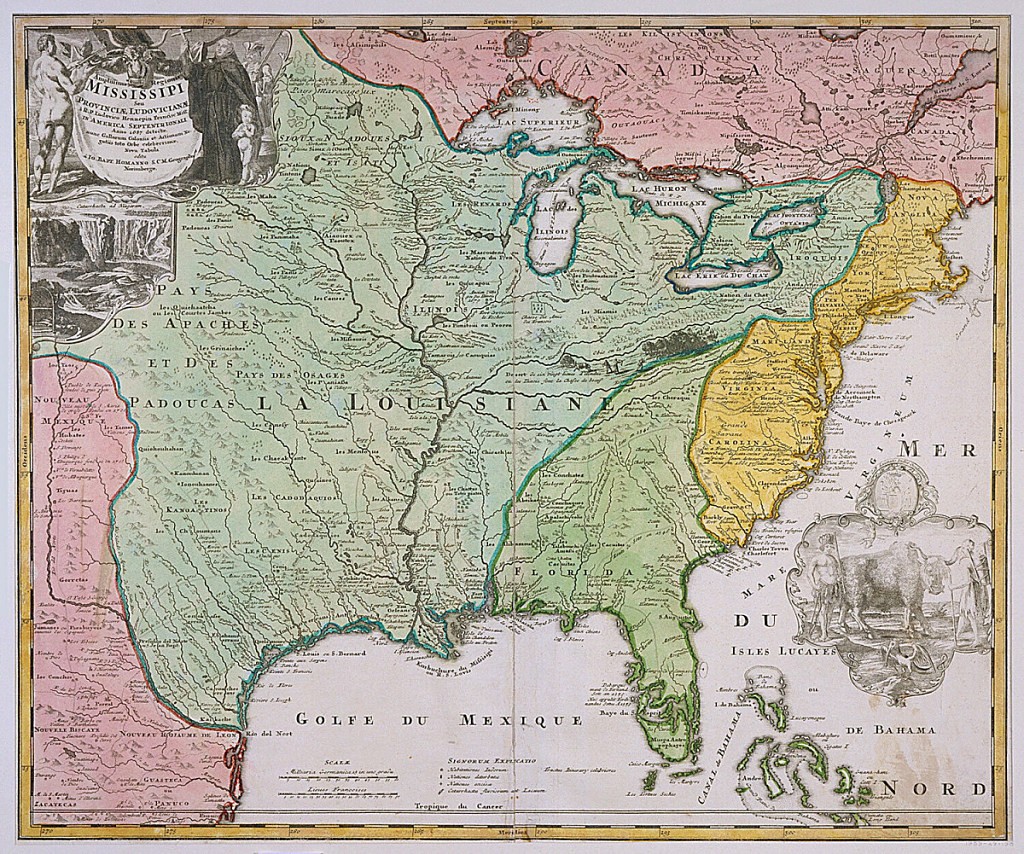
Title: Map of Louisiana (Mississippi)
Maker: Johann Baptista Homann, 1664 – 1724
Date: after 1718
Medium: Etching and engraving, hand-colored, on white laid paper
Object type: Print
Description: Map of Louisiana shows the Eastern part of the United States up to Canada; different colors are used for Louisiana (green), Eastern States (yellow), New Mexico (pink) and Canada (pink). On upper left corner, title of map embellished with an allegorical figure; below view of Niagara Falls.  In lower right corner, a vignette with the coat-of-arms of Lns.  Gall Societatis Indiae Occidentalis and below and Indian man and woman with a bull. (OPB '59)